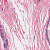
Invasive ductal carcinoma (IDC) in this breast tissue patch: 0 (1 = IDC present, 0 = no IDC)